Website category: camera
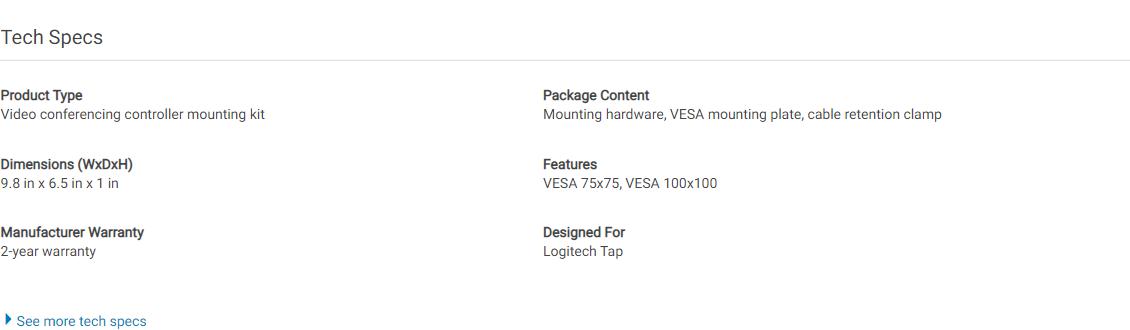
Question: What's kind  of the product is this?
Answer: Video conferencing controller mounting kit

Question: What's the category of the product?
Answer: Video conferencing controller mounting kit

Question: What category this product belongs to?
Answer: Video conferencing controller mounting kit

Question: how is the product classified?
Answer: Video conferencing controller mounting kit

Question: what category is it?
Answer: Video conferencing controller mounting kit

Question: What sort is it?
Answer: Video conferencing controller mounting kit

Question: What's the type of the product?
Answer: Video conferencing controller mounting kit

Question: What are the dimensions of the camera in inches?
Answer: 9.8 in x 6.5 in x 1 in

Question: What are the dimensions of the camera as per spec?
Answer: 9.8 in x 6.5 in x 1 in

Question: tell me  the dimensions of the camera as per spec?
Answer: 9.8 in x 6.5 in x 1 in

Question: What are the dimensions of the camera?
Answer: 9.8 in x 6.5 in x 1 in

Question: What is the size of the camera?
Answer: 9.8 in x 6.5 in x 1 in

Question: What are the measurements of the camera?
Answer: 9.8 in x 6.5 in x 1 in

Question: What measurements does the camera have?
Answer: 9.8 in x 6.5 in x 1 in